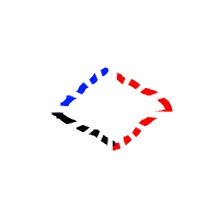
Shape: rhombus